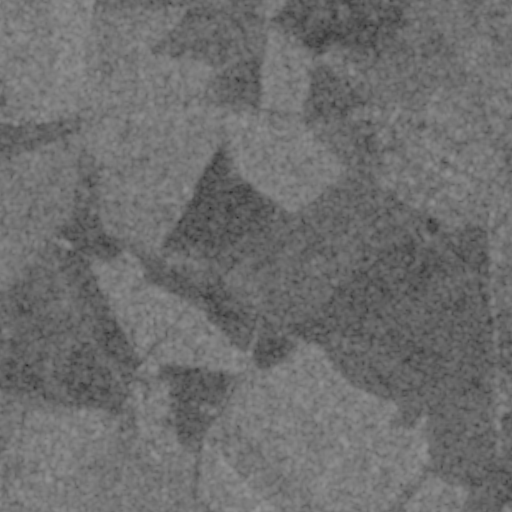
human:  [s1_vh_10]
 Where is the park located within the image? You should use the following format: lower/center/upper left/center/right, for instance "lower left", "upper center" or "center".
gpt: The park is located in the upper center of the image.
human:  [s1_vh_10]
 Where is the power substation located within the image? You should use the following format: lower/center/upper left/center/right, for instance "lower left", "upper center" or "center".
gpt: The power substation is located in the center right of the image.
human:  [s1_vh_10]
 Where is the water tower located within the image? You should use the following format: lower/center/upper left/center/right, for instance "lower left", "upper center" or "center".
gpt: The water tower is located in the upper right of the image.
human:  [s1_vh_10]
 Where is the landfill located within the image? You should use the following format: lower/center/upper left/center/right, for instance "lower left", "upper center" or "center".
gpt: There is no landfill in the image.

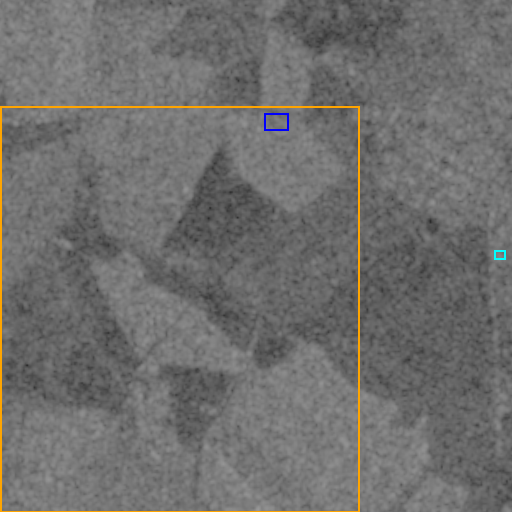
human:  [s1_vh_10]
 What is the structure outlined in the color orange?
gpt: The structure outlined in orange is a crop field.
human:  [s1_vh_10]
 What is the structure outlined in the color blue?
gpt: The structure outlined in blue is a park.
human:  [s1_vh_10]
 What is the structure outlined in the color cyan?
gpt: The structure outlined in cyan is a power substation.
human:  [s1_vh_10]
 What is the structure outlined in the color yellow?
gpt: There is no yellow outline.